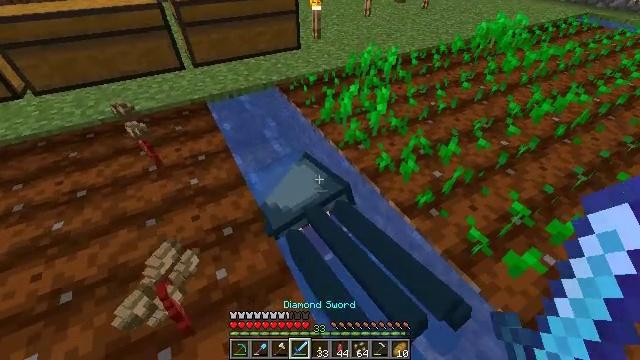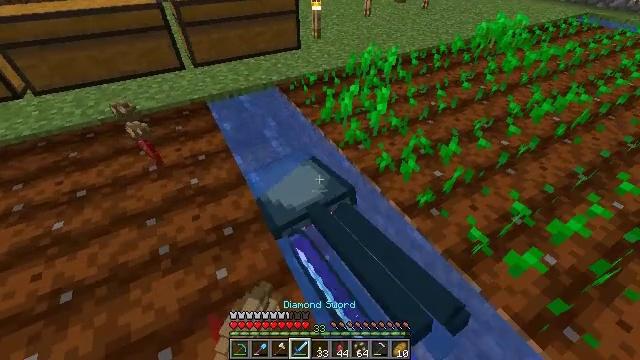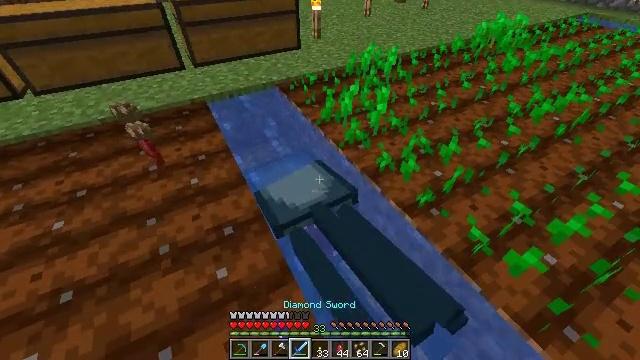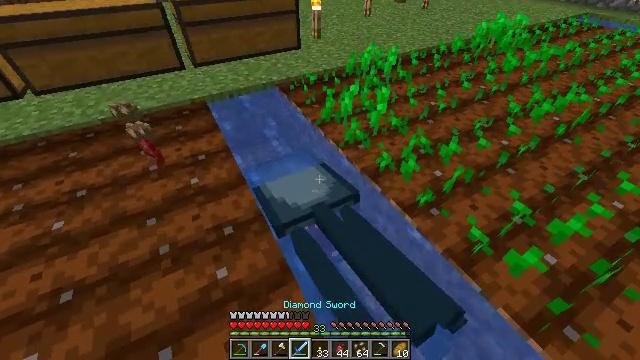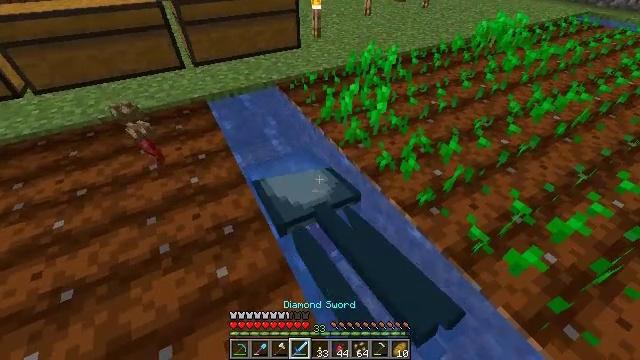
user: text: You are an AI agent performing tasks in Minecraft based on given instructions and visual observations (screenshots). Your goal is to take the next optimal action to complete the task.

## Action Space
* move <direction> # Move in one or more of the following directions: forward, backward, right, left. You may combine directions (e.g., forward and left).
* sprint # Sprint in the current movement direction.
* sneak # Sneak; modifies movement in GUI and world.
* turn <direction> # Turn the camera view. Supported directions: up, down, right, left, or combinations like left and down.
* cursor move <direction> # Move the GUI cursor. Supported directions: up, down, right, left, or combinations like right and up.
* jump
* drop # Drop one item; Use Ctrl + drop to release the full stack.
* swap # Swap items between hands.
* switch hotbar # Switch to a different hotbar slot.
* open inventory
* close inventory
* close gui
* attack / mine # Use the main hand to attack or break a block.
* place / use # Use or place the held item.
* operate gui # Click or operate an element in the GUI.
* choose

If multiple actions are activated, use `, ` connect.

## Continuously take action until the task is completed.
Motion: motion action
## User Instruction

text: Hunt aquatic mobs.
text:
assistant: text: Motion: attack / mine
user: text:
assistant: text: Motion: attack / mine
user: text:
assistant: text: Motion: no_op
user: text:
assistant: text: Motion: no_op
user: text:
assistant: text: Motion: no_op